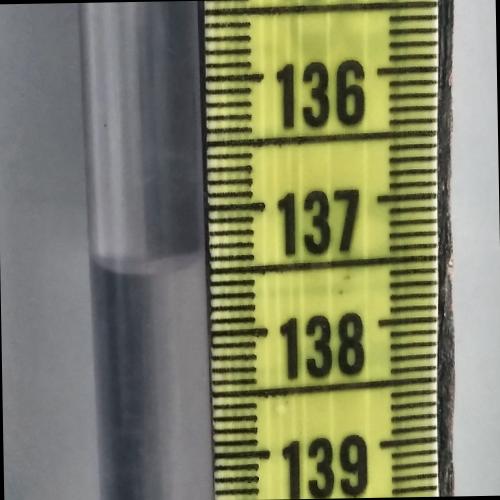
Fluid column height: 137.4 cm